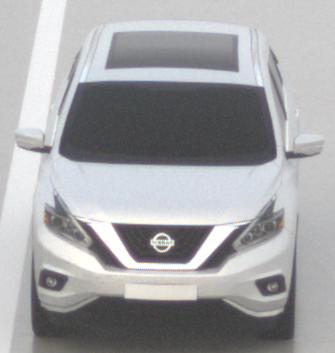
Make: Nissan
Model: Murano
Detailed model: Gen. 3 Z52
Model produced from: 2015
Doors: 5
Color: white
Road condition: wet road
Daytime: morning or afternoon
Contrast: low contrast